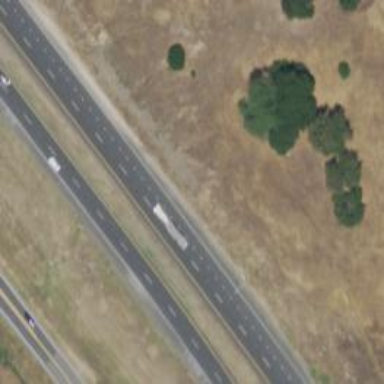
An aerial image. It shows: Trunk highway with expressway features.